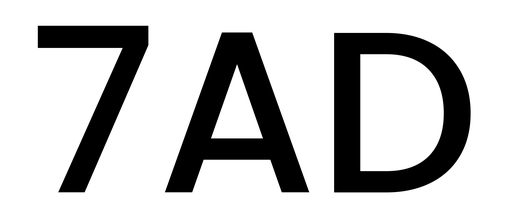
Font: Poppins-Medium